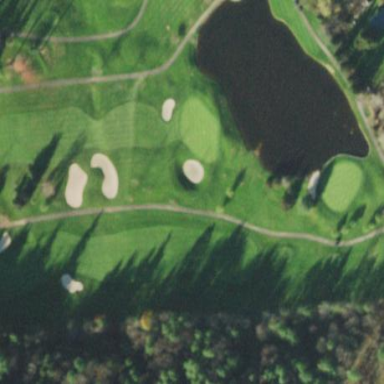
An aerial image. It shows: Water hazard on golf course. The hazard is natural water feature.